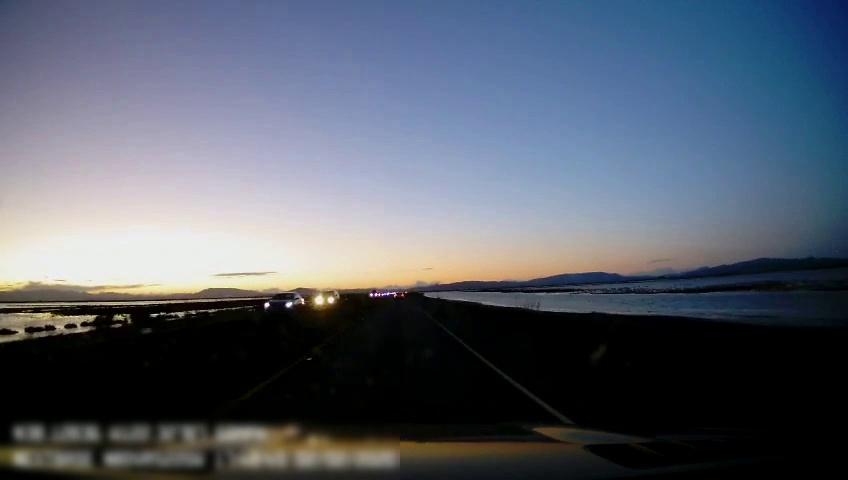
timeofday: Dusk/Dawn/Twilight
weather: Sunny
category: Drivable Space
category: Vehicles | Car
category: Vehicles | SUV
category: Vehicles | Van
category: Vehicles | Car
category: Lanes | Current Lane
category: Lanes | Current Lane